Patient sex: F
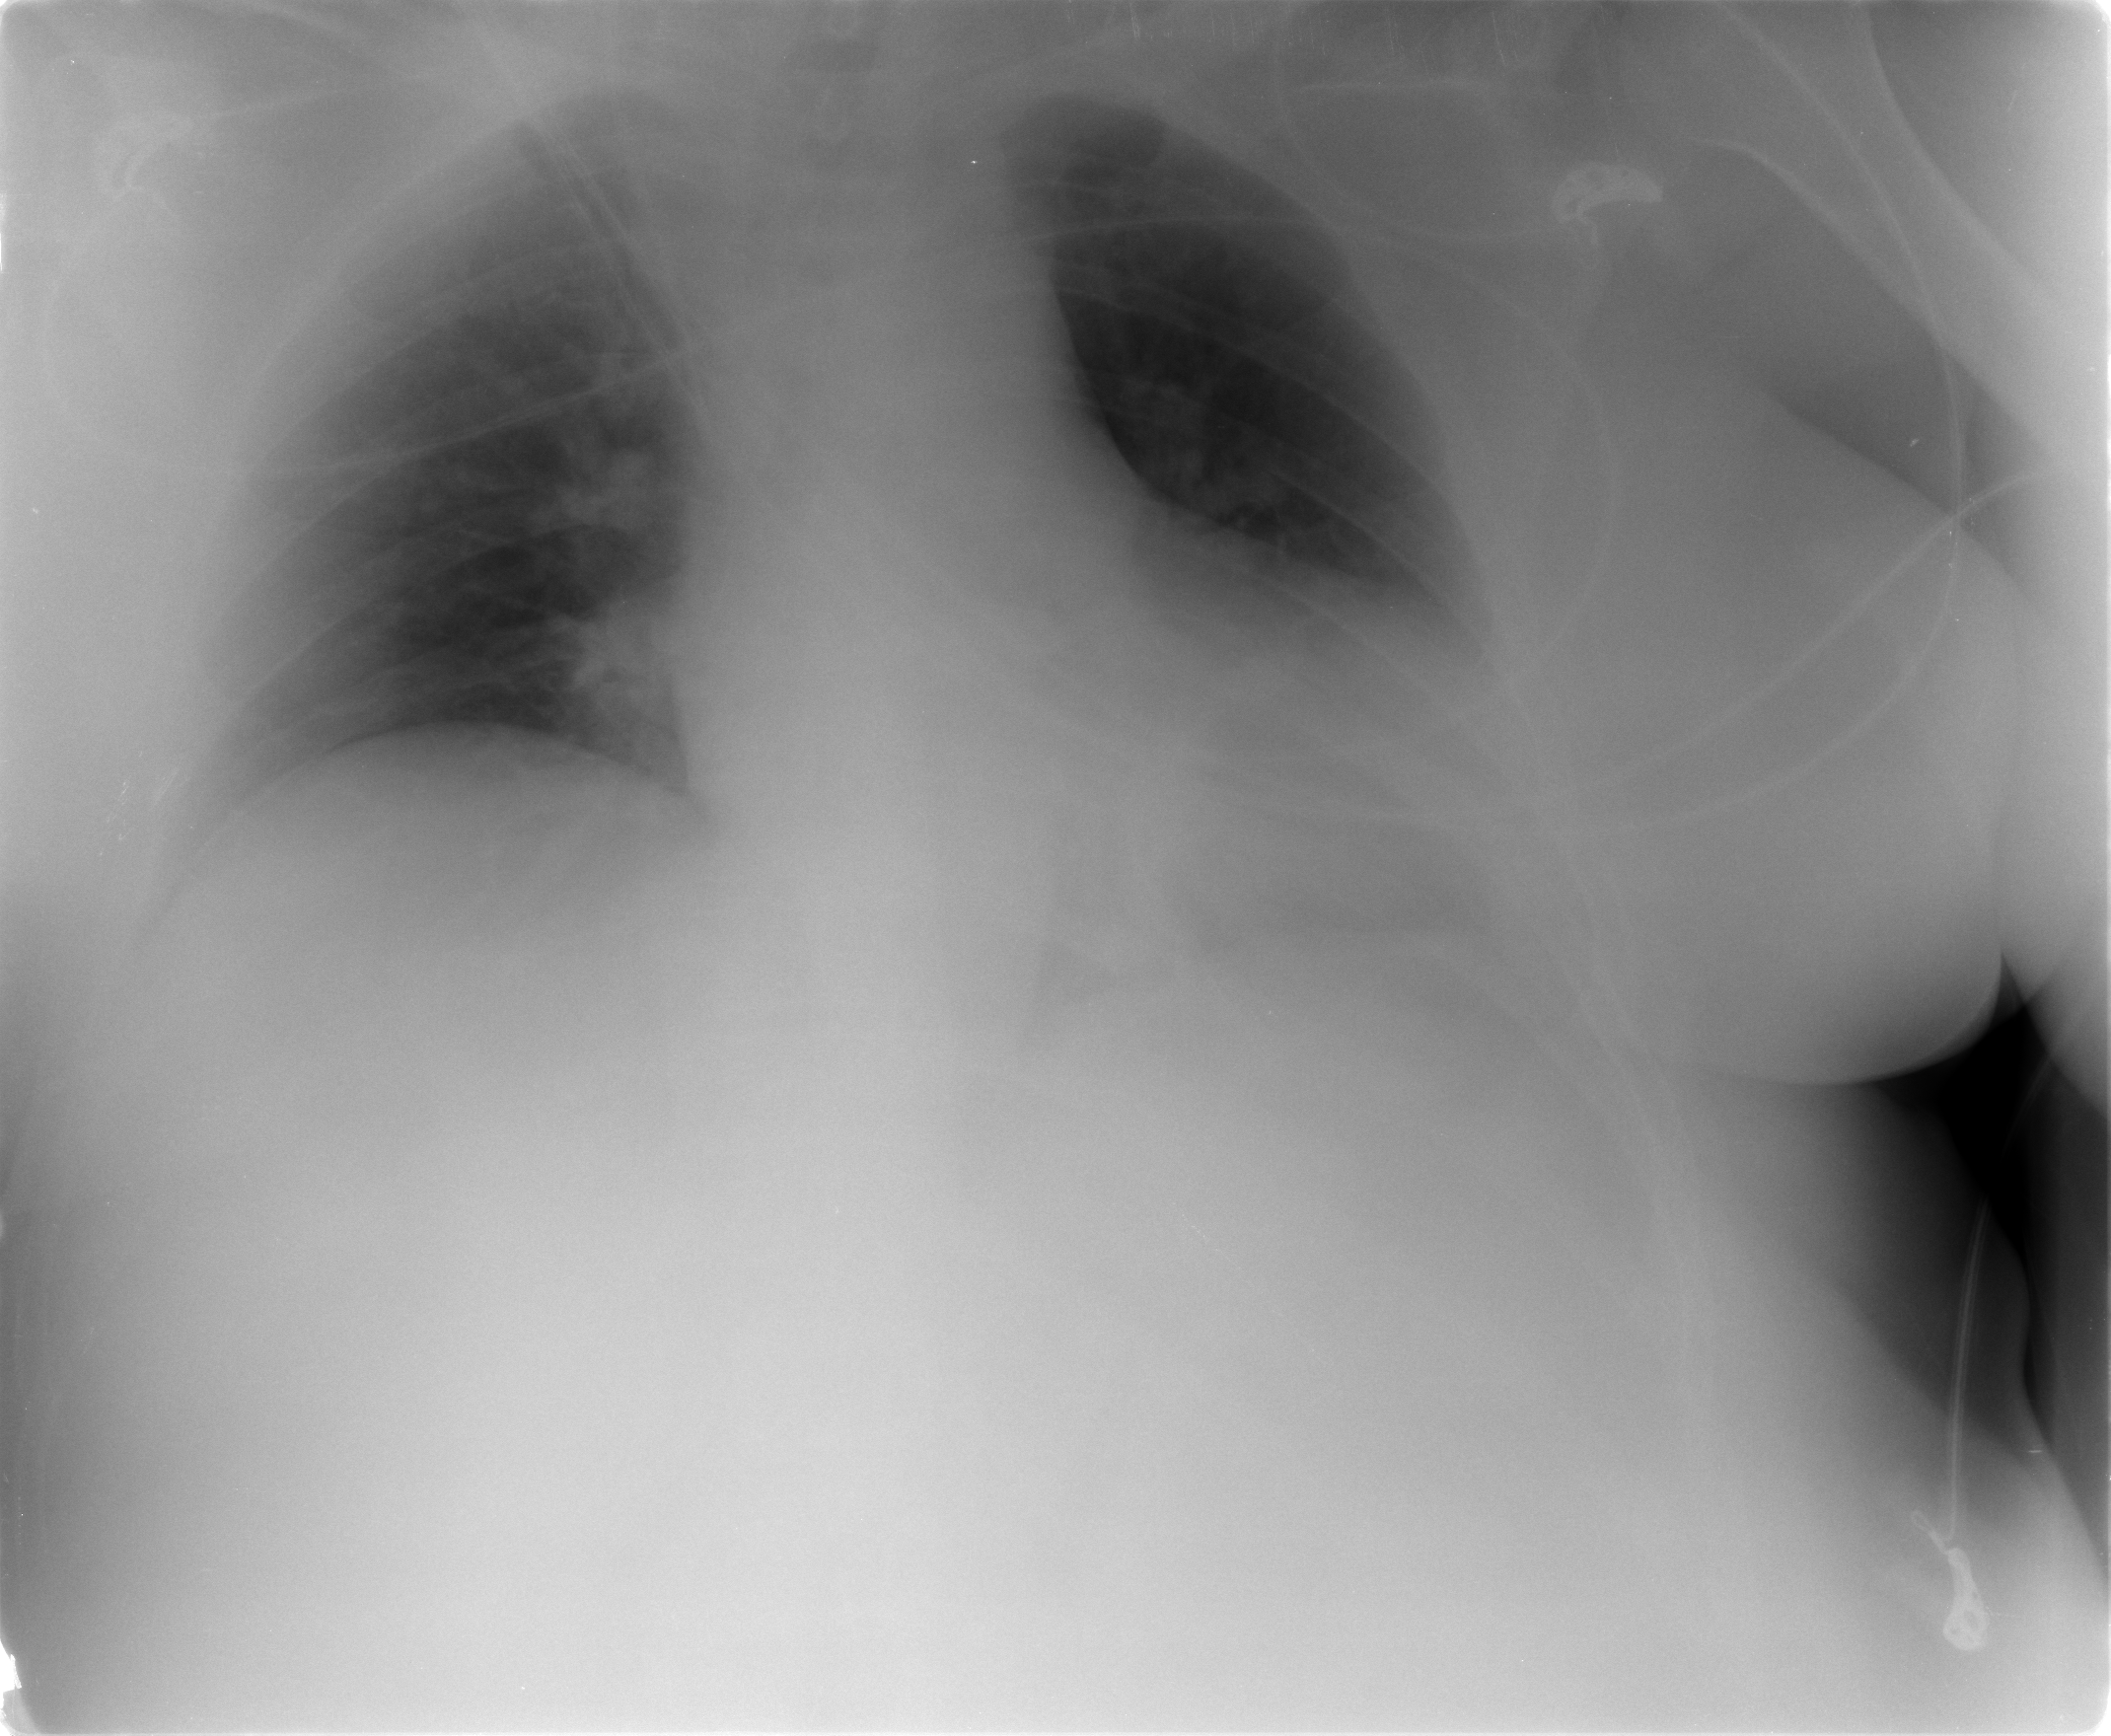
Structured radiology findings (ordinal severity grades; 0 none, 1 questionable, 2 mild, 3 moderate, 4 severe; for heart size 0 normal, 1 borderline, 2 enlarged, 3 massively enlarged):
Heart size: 2
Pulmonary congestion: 0
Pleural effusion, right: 0
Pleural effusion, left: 2
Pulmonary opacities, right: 0
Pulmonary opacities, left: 0
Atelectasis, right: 0
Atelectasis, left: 2